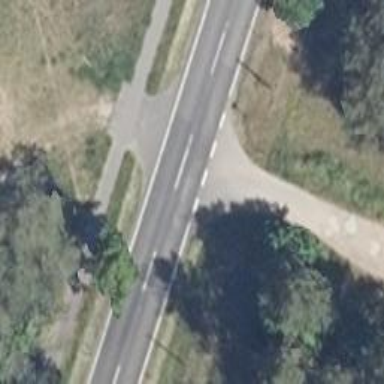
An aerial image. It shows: Primary road with asphalt surface.